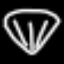
Label: diamond